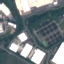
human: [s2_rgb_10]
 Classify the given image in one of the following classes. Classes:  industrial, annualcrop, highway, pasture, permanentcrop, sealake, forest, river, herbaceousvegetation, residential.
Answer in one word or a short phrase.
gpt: Industrial